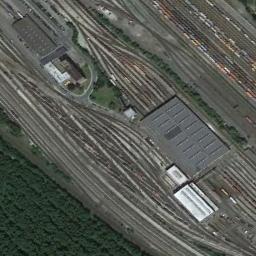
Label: railway_station